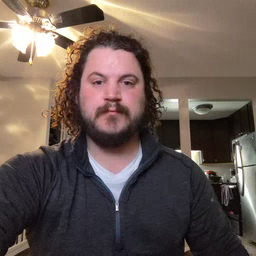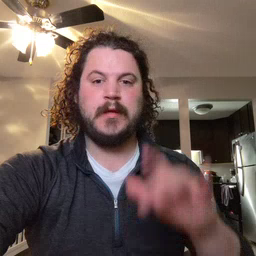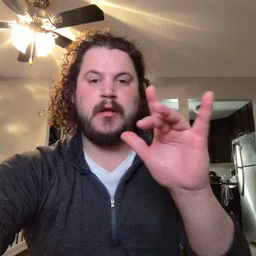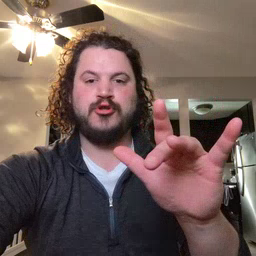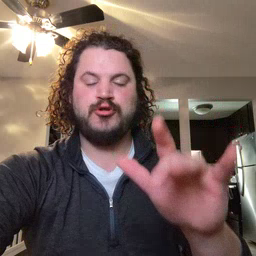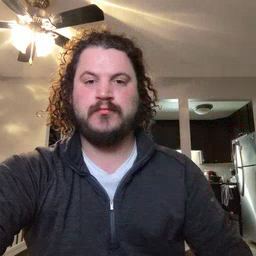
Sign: touch